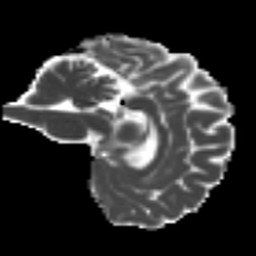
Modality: MD
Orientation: sagittal
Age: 28
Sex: female
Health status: ill
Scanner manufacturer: siemens
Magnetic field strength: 3 T
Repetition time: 6.5 s
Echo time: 0.062 s